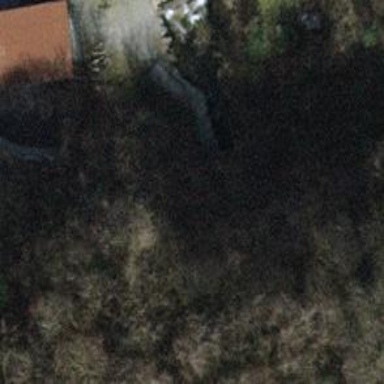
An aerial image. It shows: Tunnel.